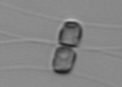
Label: Chaetoceros_similis